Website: walmart
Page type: cart
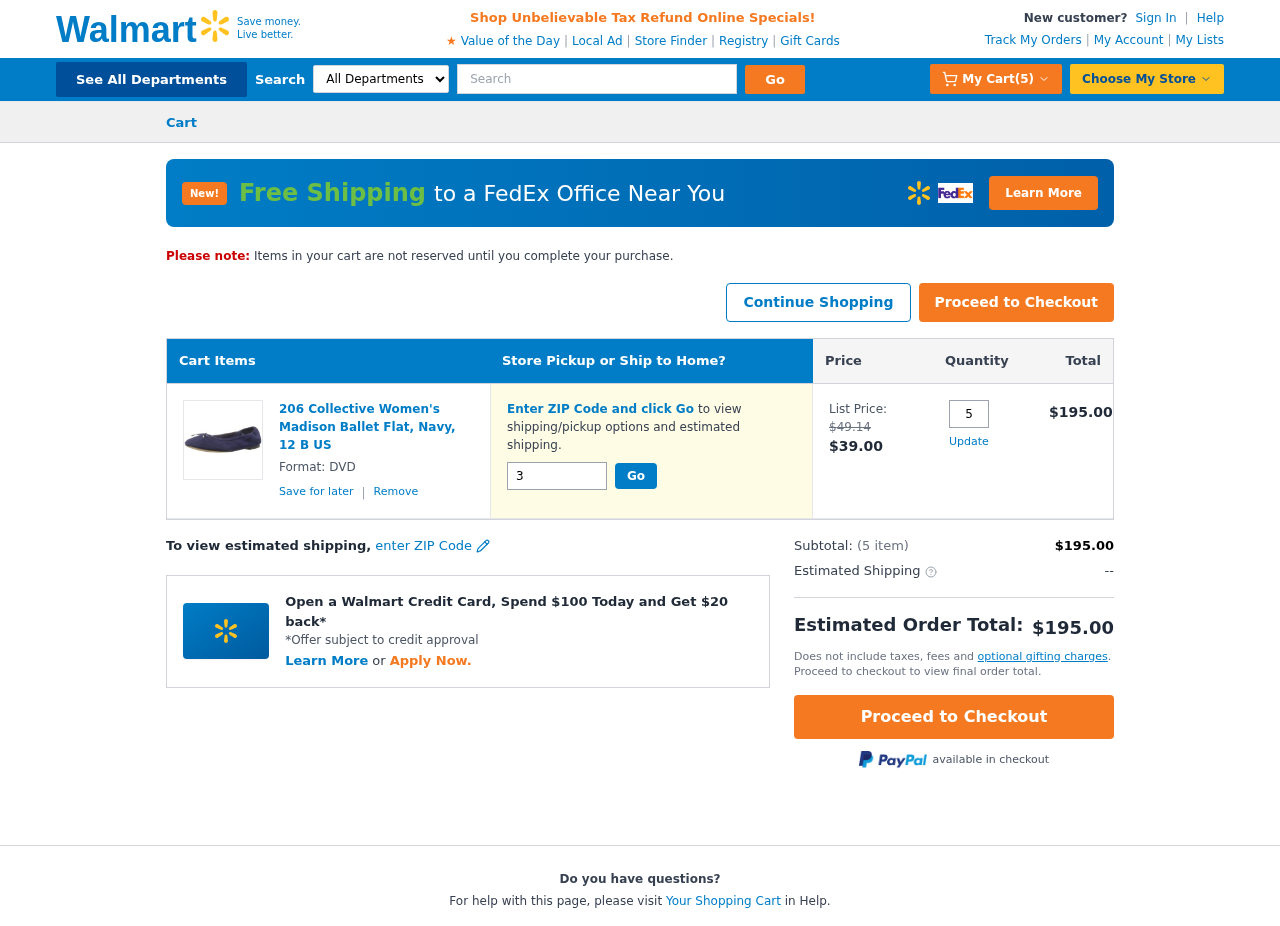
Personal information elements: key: PII_POSTCODE
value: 30745
Product elements: key: PRODUCT1_NAME
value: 206 Collective Women's Madison Ballet Flat, Navy, 12 B US
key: PRODUCT1_PRICE
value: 39
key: PRODUCT1_QUANTITY
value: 5
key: PRODUCT1_ORIGINAL_PRICE
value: $49.14
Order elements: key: ORDER_NUM_ITEMS
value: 5
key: ORDER_SUBTOTAL
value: $195.00
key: ORDER_TOTAL
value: $195.00
Search elements: key: HEADER_SEARCH
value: Search